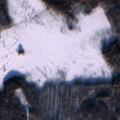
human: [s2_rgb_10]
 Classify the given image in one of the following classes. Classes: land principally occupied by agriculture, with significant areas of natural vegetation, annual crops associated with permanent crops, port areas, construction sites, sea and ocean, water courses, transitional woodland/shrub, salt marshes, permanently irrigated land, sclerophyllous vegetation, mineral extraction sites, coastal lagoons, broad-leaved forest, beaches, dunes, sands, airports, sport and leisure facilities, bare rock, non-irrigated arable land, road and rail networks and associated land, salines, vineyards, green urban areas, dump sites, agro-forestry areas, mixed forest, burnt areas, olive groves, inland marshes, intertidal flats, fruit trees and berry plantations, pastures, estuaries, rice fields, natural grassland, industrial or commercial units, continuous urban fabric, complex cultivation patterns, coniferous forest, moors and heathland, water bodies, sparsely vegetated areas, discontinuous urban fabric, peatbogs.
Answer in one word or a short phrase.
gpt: coniferous forest, mixed forest, peatbogs